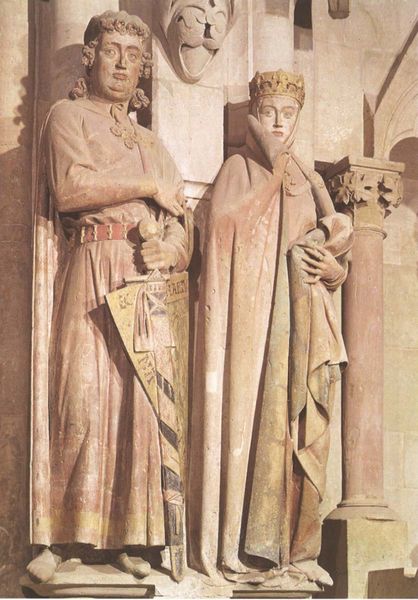
Titel: Statuen im Westchor, Ekkehard und Uta (Stifterfiguren)
Standort: Naumburg, Dom (EU - D - Sachsen-Anhalt)
Schlagwörter: mann, frau, säule, gürtel, stein, kirche, gewand, mantel, paar, blatt, hübsch, krone, locken, figuren, könig, schild, dom, schwert, ritter, kapitell, wappen, skulpturen, königin, stifter, stifterfiguren, naumburg, uta, naumburger dom, schildgürtel